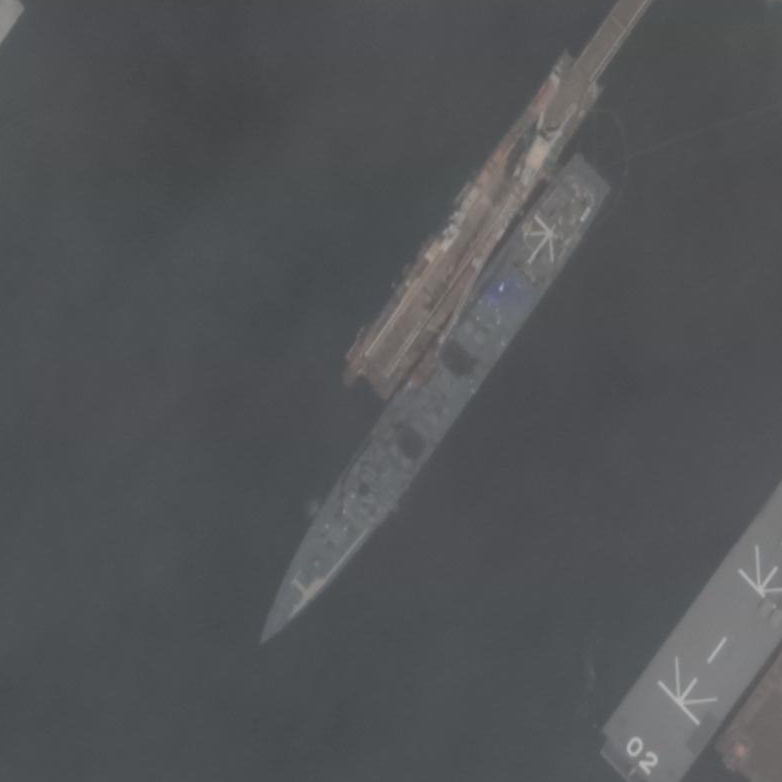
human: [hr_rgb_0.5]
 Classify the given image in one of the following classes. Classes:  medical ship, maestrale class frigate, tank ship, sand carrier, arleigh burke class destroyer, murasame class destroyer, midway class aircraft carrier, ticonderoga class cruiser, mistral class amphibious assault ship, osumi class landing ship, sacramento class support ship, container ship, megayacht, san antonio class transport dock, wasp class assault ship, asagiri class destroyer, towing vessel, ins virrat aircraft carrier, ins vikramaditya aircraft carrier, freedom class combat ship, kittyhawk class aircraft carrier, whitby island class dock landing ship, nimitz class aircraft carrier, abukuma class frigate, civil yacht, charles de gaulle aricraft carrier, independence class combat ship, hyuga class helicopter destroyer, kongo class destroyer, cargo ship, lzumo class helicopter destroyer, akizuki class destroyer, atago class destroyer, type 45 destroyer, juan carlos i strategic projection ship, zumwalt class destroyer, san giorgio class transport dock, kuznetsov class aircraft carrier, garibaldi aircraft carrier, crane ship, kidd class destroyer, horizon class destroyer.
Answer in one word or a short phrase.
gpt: Murasame class destroyer